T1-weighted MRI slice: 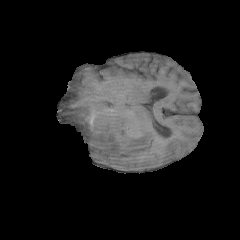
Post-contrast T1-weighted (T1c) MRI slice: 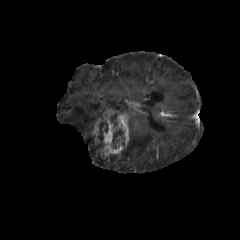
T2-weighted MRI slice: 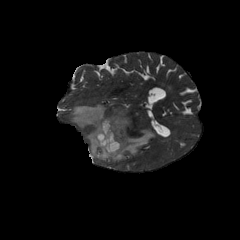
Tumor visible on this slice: yes